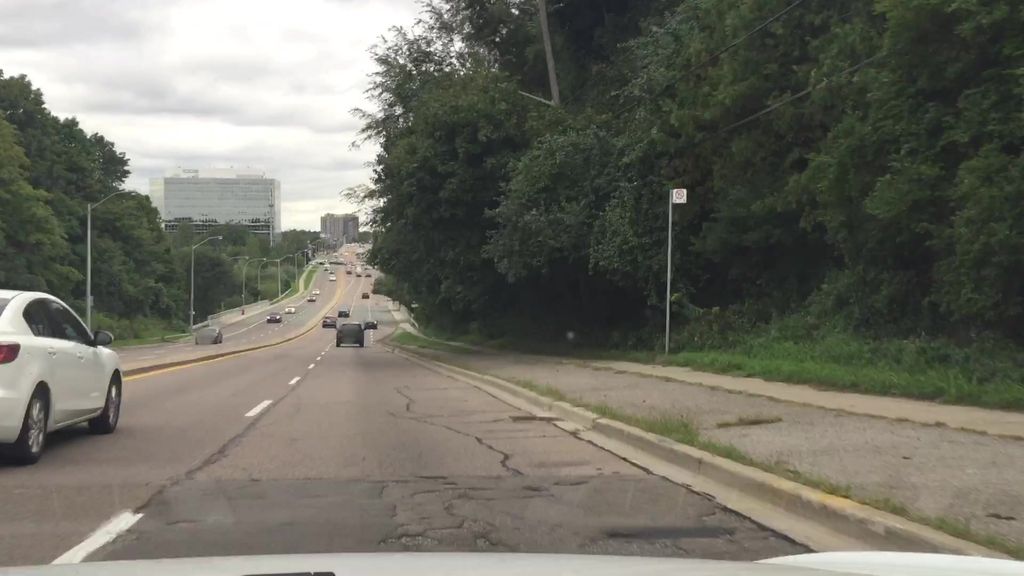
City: toronto